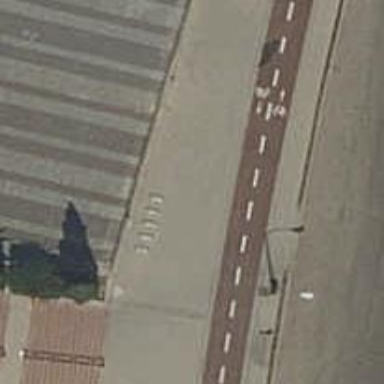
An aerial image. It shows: Bicycle parking area with stands.